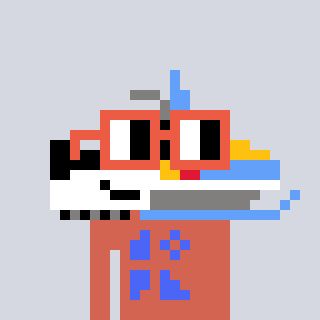
a pixel art character with square orange glasses, a snowmobile-shaped head and a peachy-colored body on a cool background